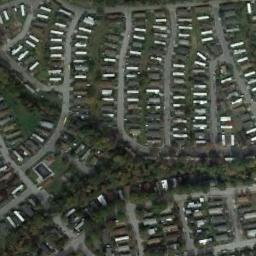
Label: mobile_home_park